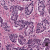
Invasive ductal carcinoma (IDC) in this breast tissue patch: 1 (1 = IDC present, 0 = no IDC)